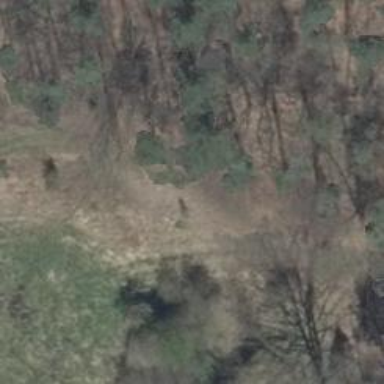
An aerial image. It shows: Hunting stand.